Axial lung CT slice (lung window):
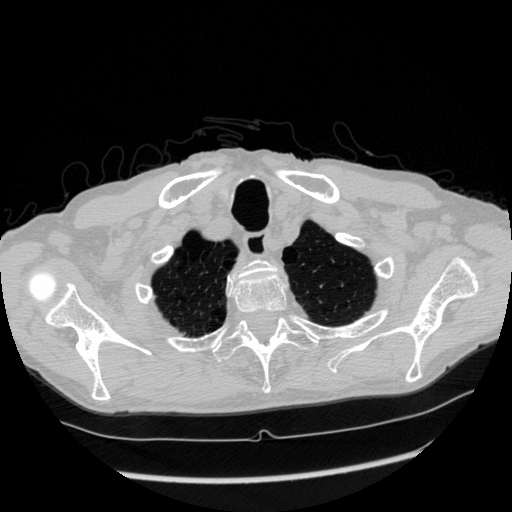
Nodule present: no